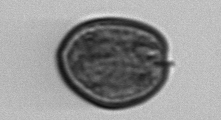
Label: Prorocentrum